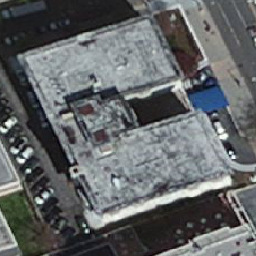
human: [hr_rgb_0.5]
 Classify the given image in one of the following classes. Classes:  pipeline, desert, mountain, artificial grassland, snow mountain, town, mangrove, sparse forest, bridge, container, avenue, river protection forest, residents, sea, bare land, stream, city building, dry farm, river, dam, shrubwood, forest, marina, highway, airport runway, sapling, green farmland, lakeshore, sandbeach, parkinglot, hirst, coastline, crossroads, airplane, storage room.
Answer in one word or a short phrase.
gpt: city building